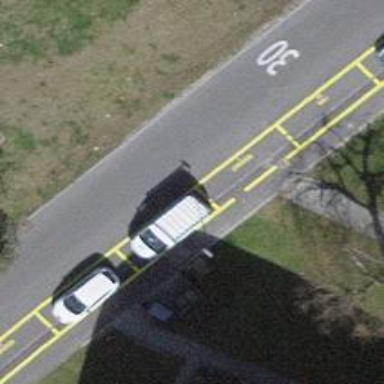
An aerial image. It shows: Parking lane with parallel orientation.